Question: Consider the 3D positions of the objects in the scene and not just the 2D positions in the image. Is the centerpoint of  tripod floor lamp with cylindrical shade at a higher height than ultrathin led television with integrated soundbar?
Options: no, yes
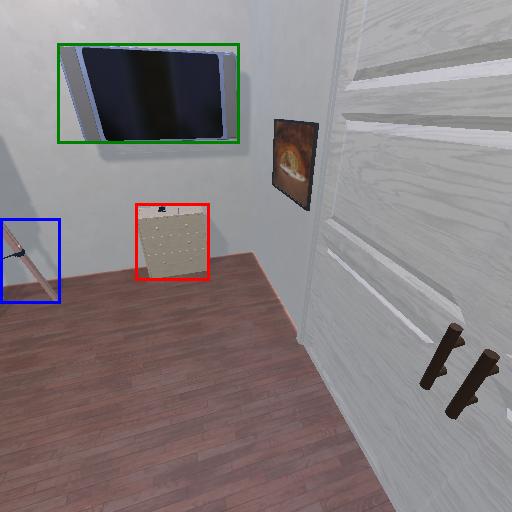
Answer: no